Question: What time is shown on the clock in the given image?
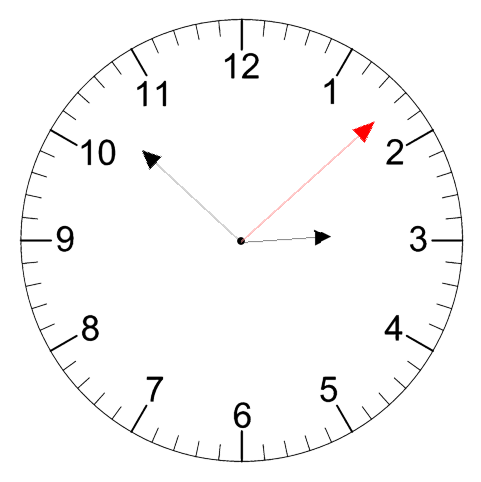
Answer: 02:52:08